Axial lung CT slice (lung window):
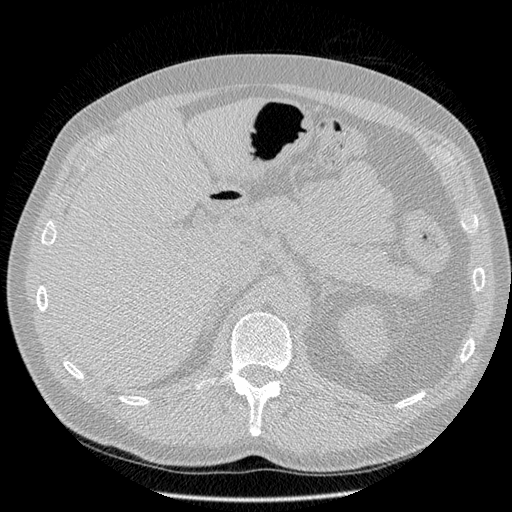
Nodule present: no